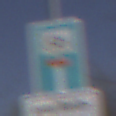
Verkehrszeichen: SackgasseRadverkehrDurchlaessig
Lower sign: HinweisGeaenderteVorfahrtVerkehrsfuehrungVerkehrsregelung3
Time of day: Midday
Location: Outdoor (Nature)
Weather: Clear
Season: NotSpecified
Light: Natural